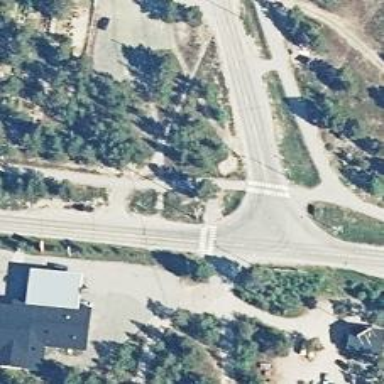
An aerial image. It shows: Uncontrolled zebra crossing on the road.